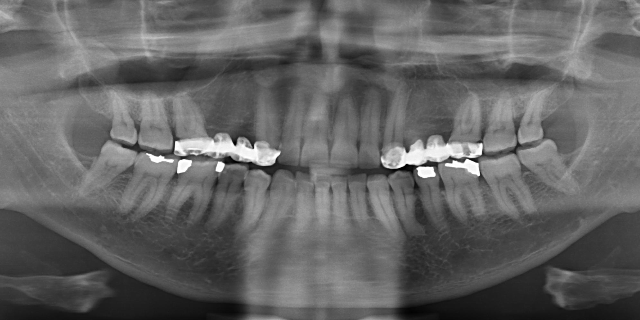
adult